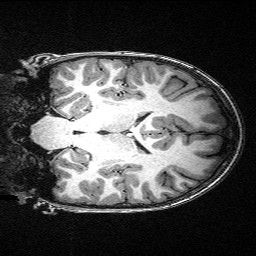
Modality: T1w
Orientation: coronal
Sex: male
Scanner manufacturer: siemens
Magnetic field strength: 3 T
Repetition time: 2.3 s
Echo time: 0.00336 s